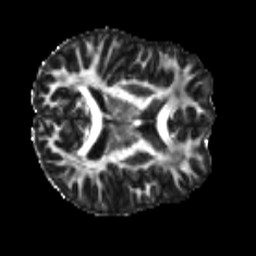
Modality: FA
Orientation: axial
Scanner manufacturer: siemens
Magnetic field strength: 3 T
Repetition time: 4 s
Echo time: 0.0594 s